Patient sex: M
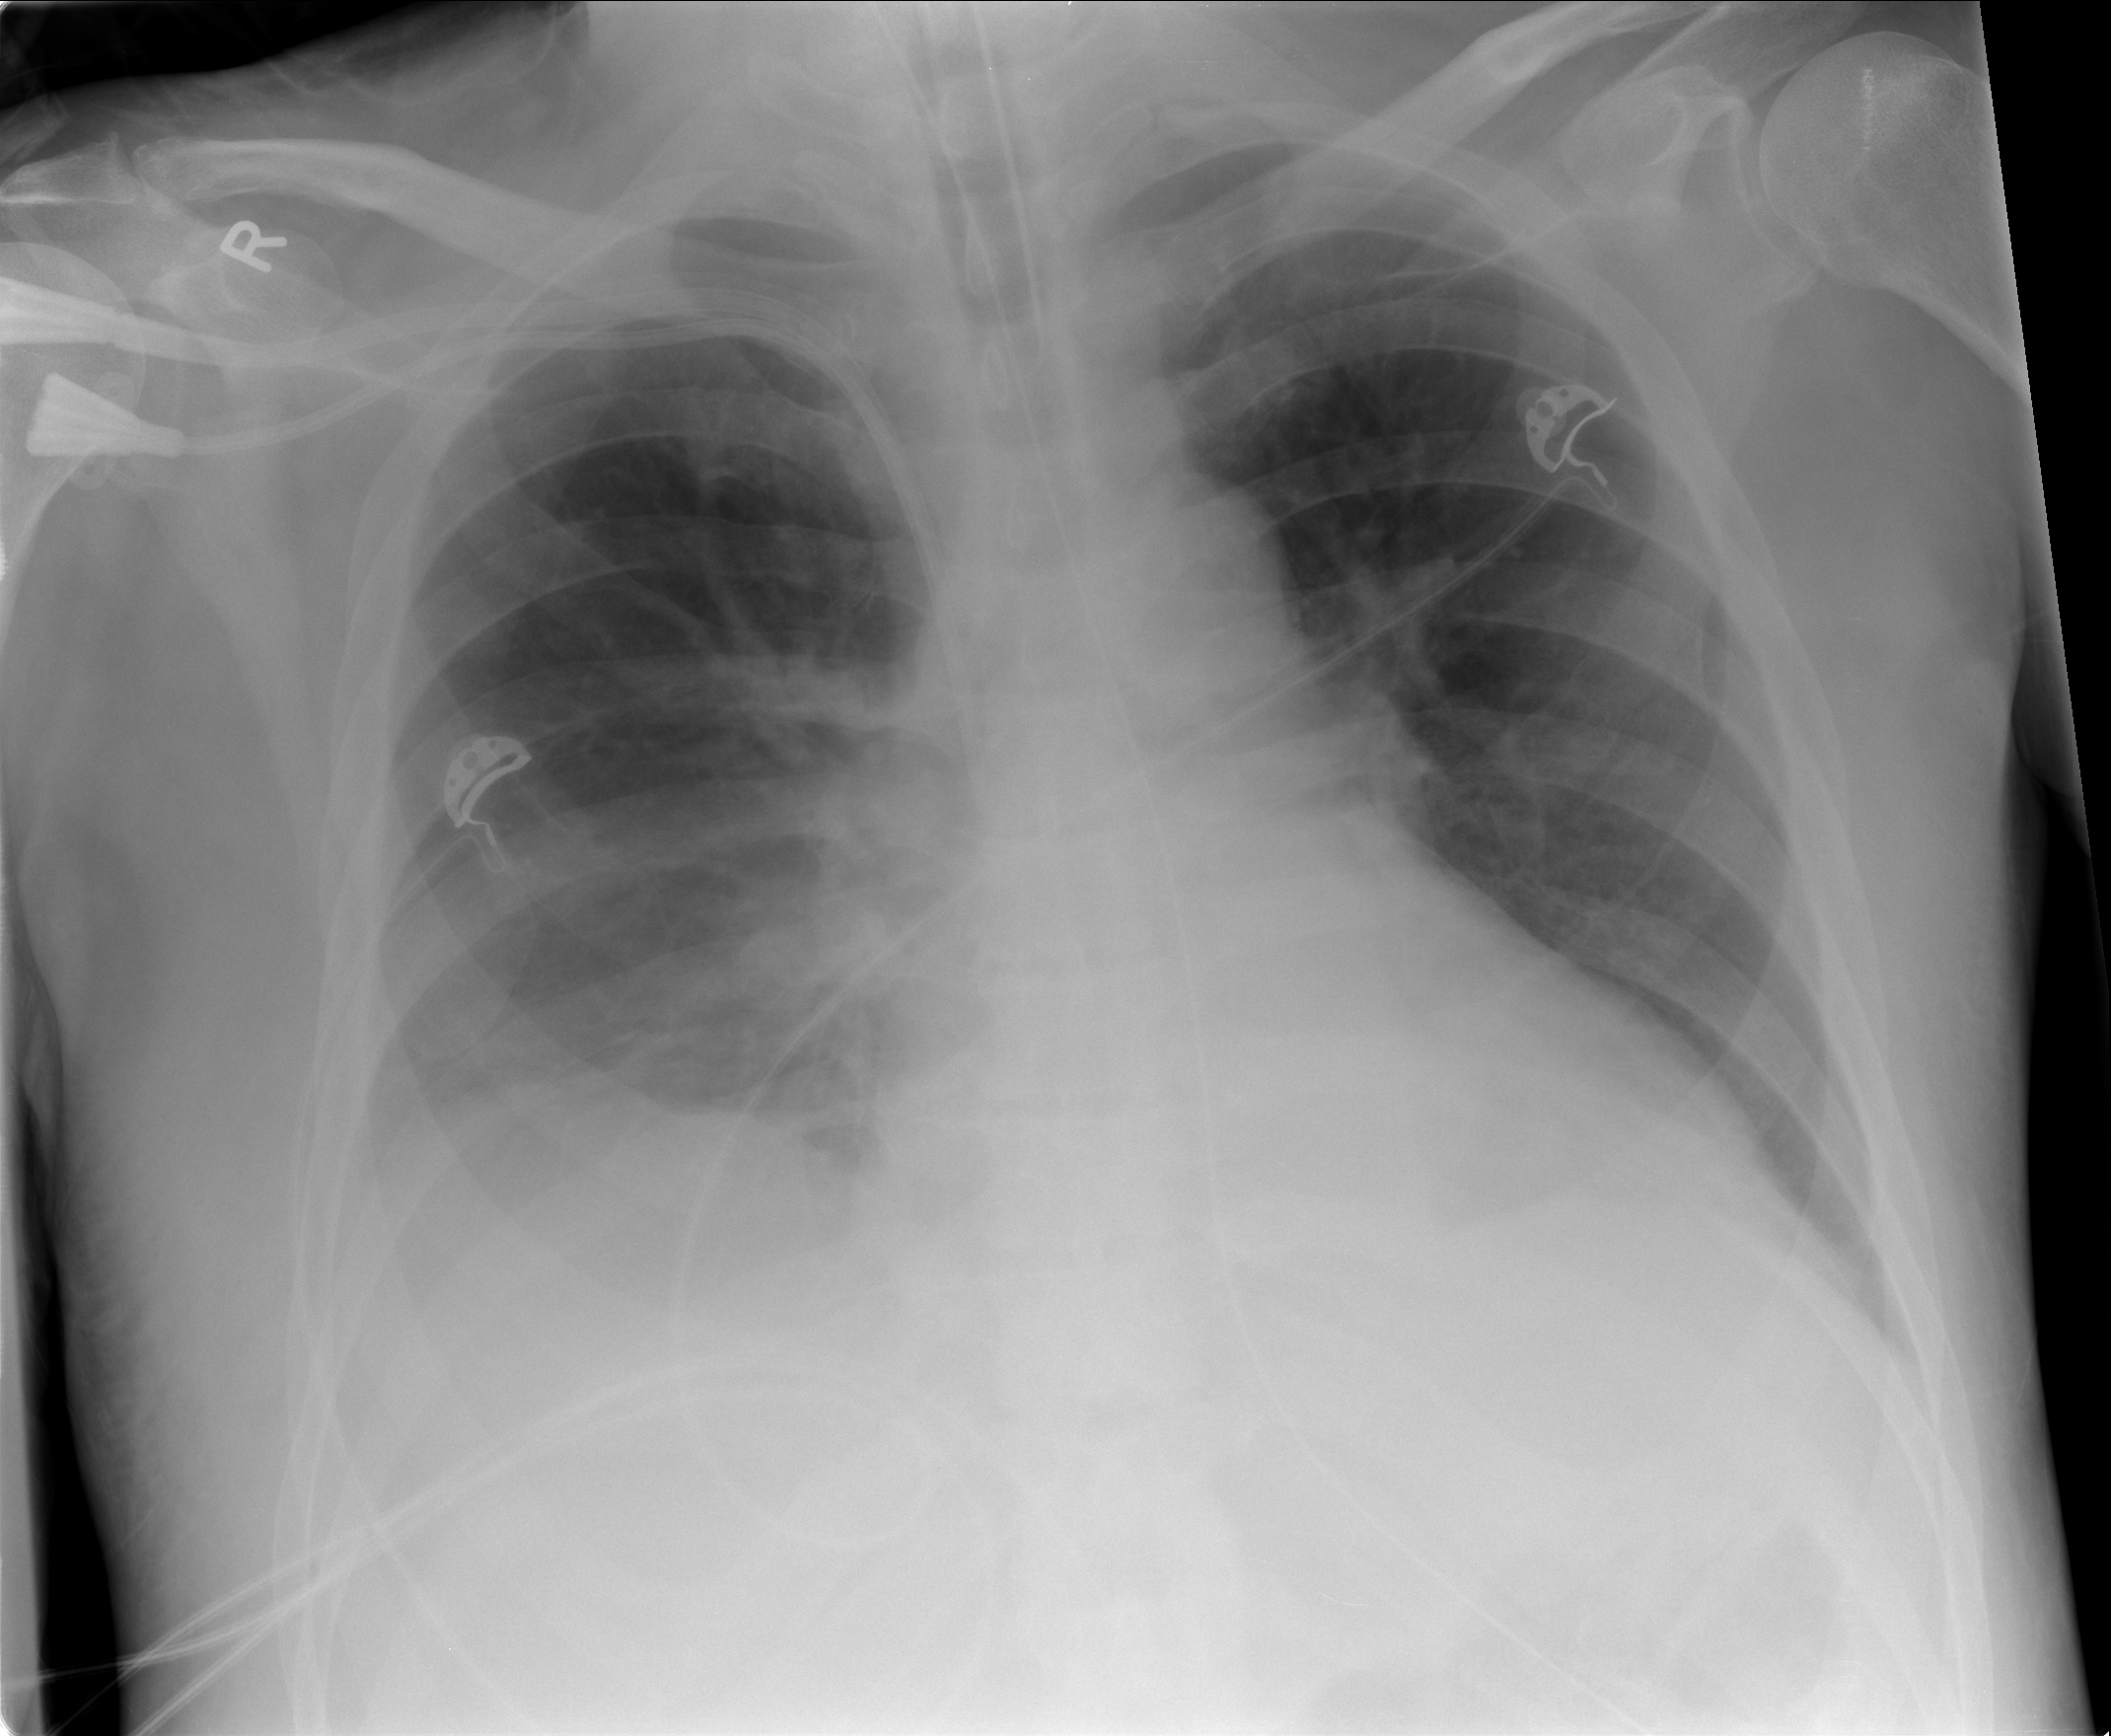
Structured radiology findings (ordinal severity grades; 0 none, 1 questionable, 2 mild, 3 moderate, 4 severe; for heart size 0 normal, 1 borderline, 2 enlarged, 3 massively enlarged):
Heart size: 0
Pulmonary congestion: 0
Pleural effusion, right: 2
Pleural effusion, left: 0
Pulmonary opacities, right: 0
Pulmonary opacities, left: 0
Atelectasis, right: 2
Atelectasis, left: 0